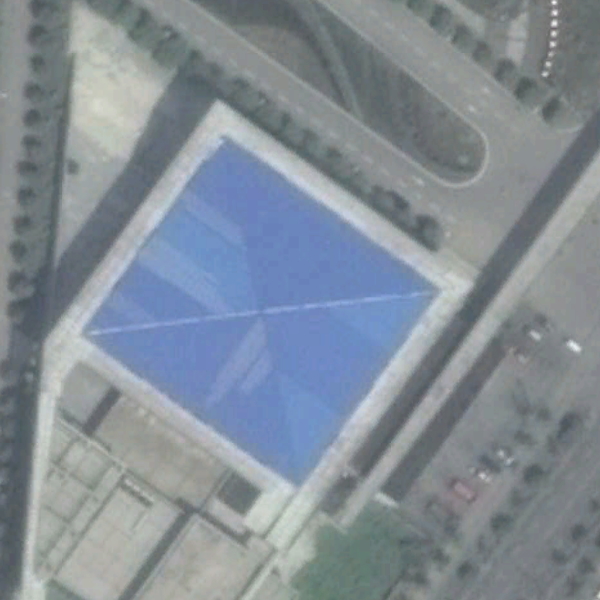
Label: Center